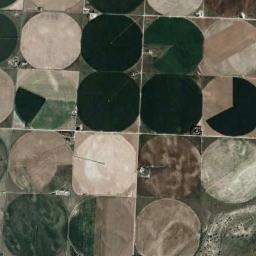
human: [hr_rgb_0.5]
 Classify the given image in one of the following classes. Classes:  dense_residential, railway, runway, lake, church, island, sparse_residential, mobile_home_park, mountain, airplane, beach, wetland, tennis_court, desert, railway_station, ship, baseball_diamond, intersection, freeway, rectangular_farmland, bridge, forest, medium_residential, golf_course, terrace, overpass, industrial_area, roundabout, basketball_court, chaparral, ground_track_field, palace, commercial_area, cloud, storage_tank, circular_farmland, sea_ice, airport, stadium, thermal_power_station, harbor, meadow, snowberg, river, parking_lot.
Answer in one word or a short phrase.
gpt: circular_farmland